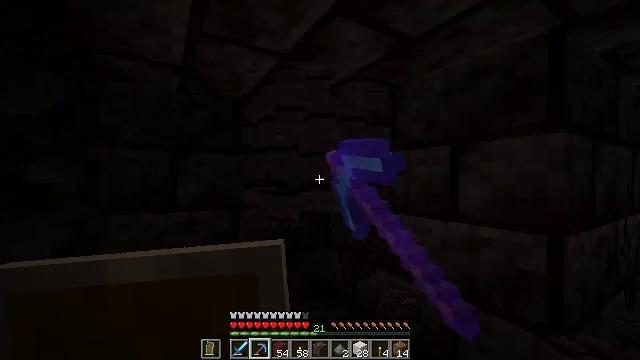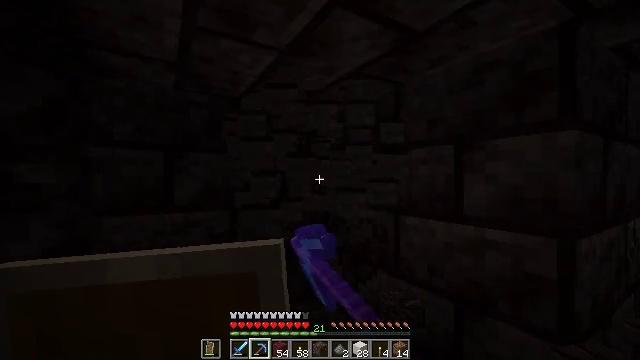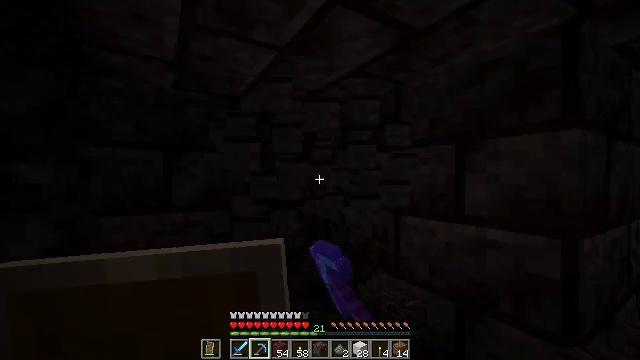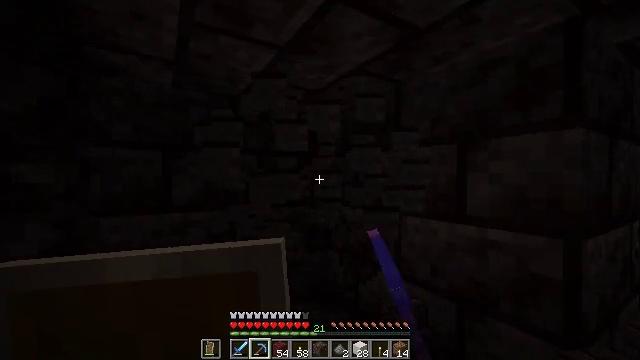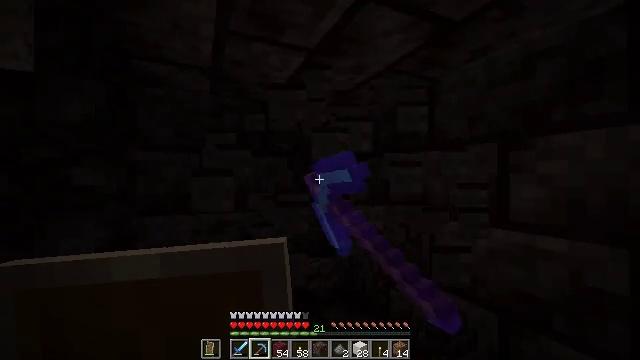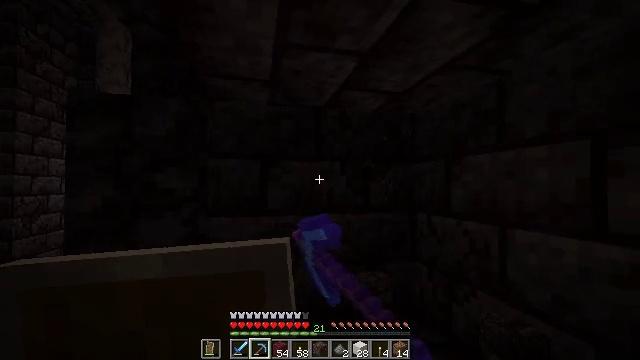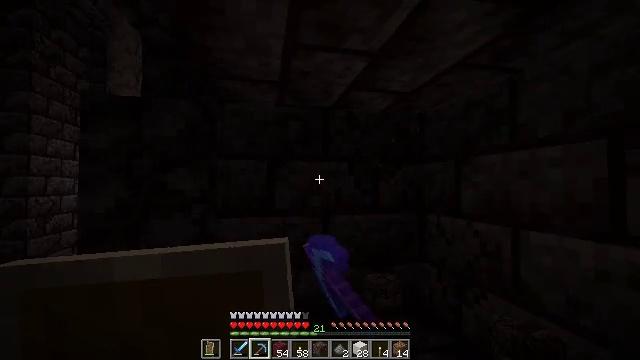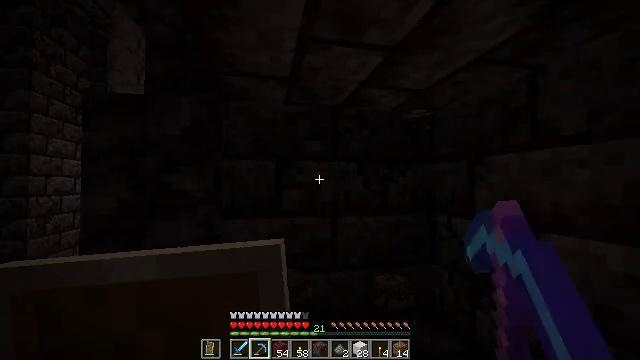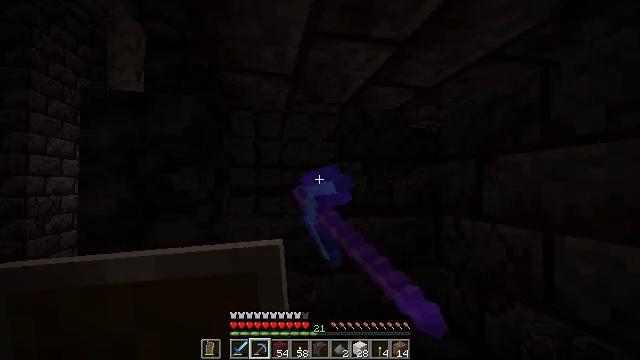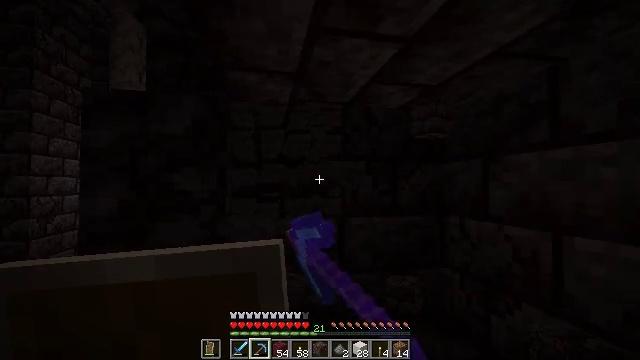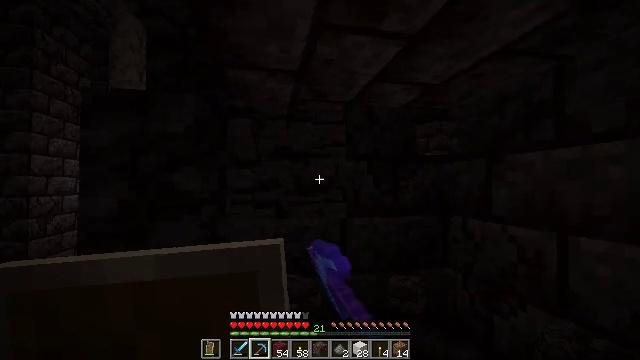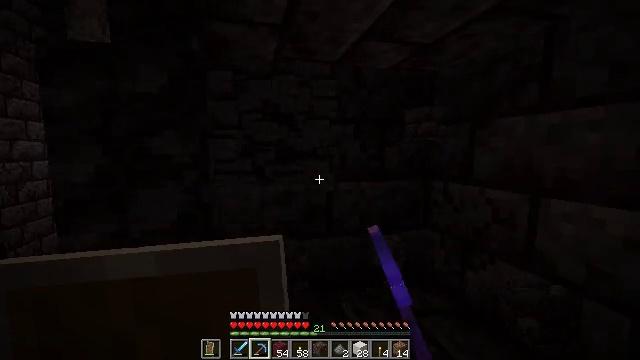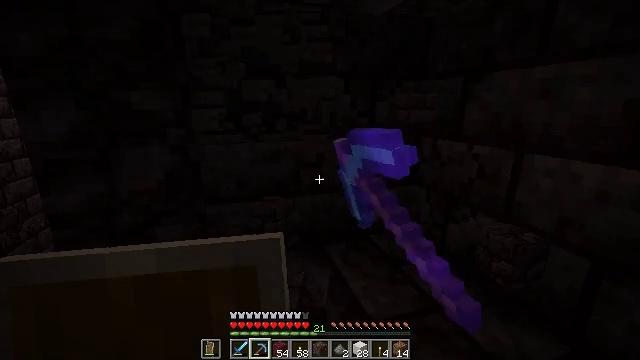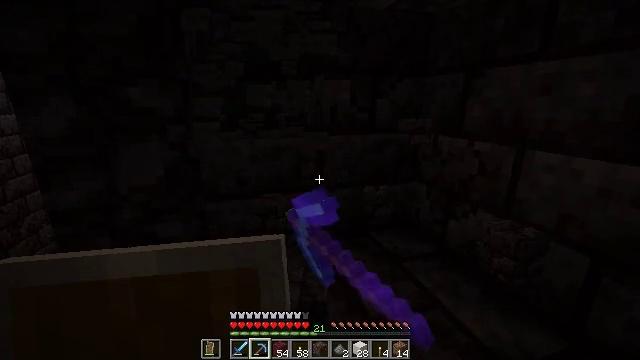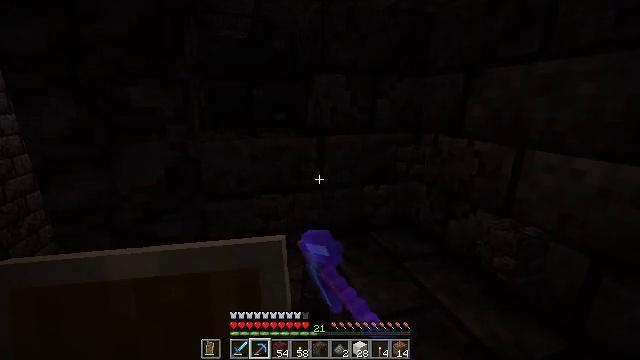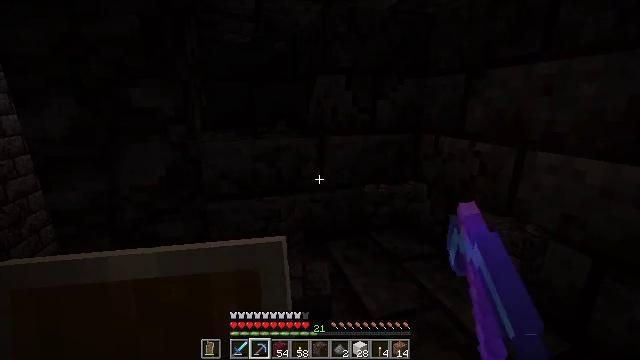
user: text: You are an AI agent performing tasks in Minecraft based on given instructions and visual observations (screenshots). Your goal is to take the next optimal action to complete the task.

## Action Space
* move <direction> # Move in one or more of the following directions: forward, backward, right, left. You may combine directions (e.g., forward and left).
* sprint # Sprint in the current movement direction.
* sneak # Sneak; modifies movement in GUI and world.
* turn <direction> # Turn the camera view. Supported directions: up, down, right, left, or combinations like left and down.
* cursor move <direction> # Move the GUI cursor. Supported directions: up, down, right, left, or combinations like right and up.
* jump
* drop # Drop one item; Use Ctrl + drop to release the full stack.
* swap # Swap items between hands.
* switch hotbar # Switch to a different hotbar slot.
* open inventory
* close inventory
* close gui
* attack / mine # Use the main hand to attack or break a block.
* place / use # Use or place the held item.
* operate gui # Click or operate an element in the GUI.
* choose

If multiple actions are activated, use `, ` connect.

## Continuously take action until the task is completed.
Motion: motion action
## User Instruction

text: Gather polished blackstone bricks.
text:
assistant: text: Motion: sneak, attack / mine
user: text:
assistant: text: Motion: sneak, attack / mine
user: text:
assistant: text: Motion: sneak, attack / mine
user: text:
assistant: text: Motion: sneak, turn left, attack / mine
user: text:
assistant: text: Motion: move left, sneak, turn left, attack / mine
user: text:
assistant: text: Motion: move forward and move left, sneak, turn left, attack / mine
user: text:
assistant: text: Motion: move forward and move left, sneak, attack / mine
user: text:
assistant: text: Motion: move forward, sneak, attack / mine
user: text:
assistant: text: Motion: sneak, attack / mine
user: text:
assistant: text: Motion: sneak, attack / mine
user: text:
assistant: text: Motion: sneak, turn right and down, attack / mine
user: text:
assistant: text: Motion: sneak, turn right and down, attack / mine
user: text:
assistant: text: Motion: sneak, attack / mine
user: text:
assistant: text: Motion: sneak, attack / mine
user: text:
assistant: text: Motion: sneak, attack / mine
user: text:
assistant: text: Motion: sneak, attack / mine
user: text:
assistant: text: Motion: sneak, attack / mine
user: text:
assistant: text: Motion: sneak, attack / mine
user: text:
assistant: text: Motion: sneak, attack / mine
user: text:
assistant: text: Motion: sneak, attack / mine
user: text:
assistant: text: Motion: sneak, turn right, attack / mine
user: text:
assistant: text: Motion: sneak, turn right, attack / mine
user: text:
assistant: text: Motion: sneak, attack / mine
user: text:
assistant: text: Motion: sneak, attack / mine
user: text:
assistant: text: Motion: sneak, attack / mine
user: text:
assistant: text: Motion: sneak, attack / mine
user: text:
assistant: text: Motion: sneak, attack / mine
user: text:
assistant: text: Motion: sneak, turn up, attack / mine
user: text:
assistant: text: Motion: sneak, attack / mine